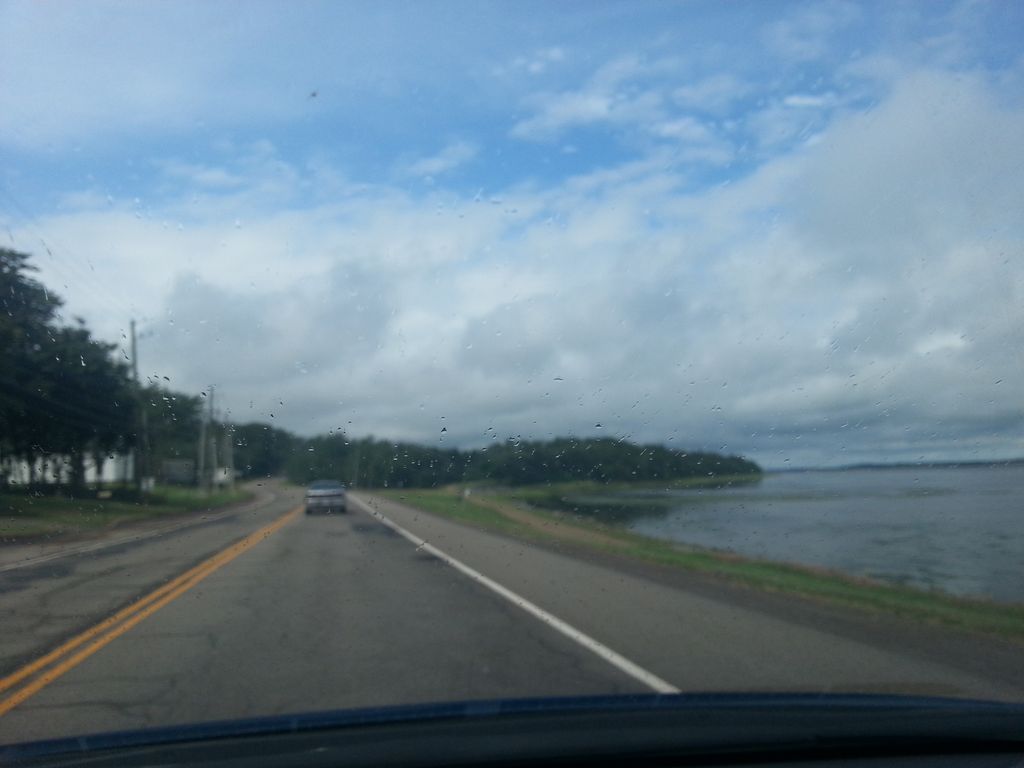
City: charlottetown